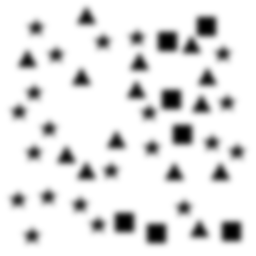
Squares: 7
Triangles: 14
Stars: 21
Total shapes: 42